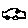
Label: car